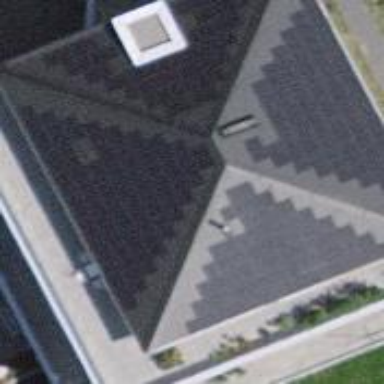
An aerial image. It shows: Solar power generator.